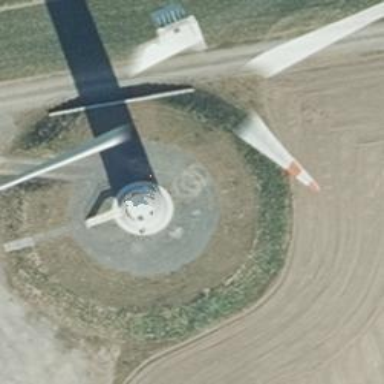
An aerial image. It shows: Wind power generator utilizing wind turbines.